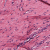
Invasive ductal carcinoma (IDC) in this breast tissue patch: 0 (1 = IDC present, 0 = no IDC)